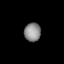
Tissue: skin
Cell type: Epithelial cells
Senescence score: 0.2299
Nuclear area (px): 299
Mean DAPI intensity: 139.154